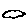
Label: cloud